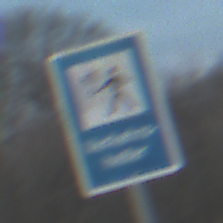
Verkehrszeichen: Verkehrshelfer
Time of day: SunriseSunset
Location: Outdoor (RoadRail)
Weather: PartlyCloudy
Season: NotSpecified
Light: Natural